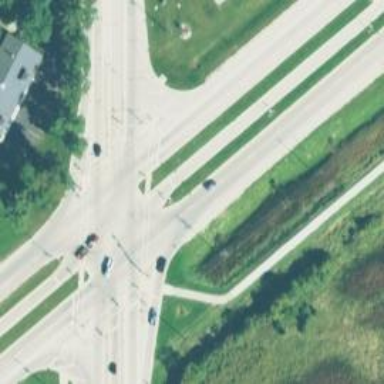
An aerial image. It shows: Intersection on secondary road.